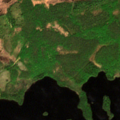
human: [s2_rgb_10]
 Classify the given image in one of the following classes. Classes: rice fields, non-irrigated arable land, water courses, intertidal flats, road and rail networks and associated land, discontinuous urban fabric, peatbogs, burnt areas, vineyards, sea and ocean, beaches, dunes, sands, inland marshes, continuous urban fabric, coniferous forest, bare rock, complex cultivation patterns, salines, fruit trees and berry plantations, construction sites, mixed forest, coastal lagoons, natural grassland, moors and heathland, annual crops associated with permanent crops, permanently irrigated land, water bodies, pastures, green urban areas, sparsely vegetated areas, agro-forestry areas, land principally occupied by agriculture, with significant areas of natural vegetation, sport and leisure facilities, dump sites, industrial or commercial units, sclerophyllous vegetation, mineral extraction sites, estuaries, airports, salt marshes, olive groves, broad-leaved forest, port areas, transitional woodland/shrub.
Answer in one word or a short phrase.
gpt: coniferous forest, mixed forest, transitional woodland/shrub, water bodies